Question: I am trying to find a way to implement following table in xml, however i couldn't manage to do it yet. If anyone have any points, they will be very appreciated.

Best Regards,
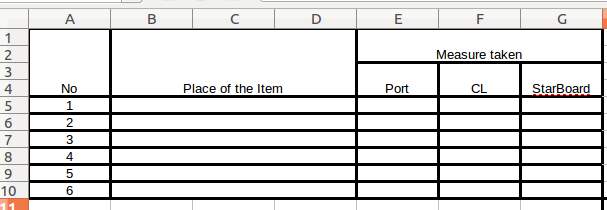
Answer: I might be able to help you, here is the code for the basic screen,it might not be perfect but make some changes and it will come good.
'''
<?xml version="1.0" encoding="utf-8"?>
<LinearLayout xmlns:android="http://schemas.android.com/apk/res/android"
android:layout_width="match_parent"
android:layout_height="match_parent"
android:orientation="vertical" >
<LinearLayout
android:id="@+id/ll1"
android:layout_width="fill_parent"
android:layout_height="fill_parent"
android:orientation="horizontal"
android:layout_weight="4"
>
<TextView
android:text="No"
android:layout_width="0dp"
android:layout_height="wrap_content"
android:layout_weight="1"
/>
<View
android:layout_width="1dp"
android:layout_height="fill_parent"
android:background="@android:color/background_dark"
/>
<TextView
android:text="Place of the Item"
android:layout_width="0dp"
android:layout_height="wrap_content"
android:layout_weight="2"
/>
<View
android:layout_width="1dp"
android:layout_height="fill_parent"
android:background="@android:color/background_dark"
/>
<LinearLayout
android:id="@+id/ll3"
android:layout_width="0dp"
android:layout_height="match_parent"
android:layout_weight="2"
android:orientation="vertical" >
<TextView
android:text="Measure Taken"
android:layout_height="0dp"
android:layout_width="fill_parent"
android:layout_weight="1"
/>
<View
android:layout_width="fill_parent"
android:layout_height="1dp"
android:background="@android:color/background_dark"
/>
<LinearLayout
android:id="@+id/ll4"
android:layout_width="fill_parent"
android:layout_height="0dp"
android:orientation="horizontal"
android:layout_weight="1" >
<TextView
android:text="Port"
android:layout_height="wrap_content"
android:layout_weight="1"
android:layout_width="0dp"
/>
<View
android:layout_width="1dp"
android:layout_height="fill_parent"
android:background="@android:color/background_dark"
/>
<TextView
android:layout_height="wrap_content"
android:layout_width="0dp"
android:layout_weight="1"
android:text="CL"
/>
<View
android:layout_width="1dp"
android:layout_height="fill_parent"
android:background="@android:color/background_dark"
/>
<TextView
android:layout_height="wrap_content"
android:layout_width="0dp"
android:layout_weight="1"
android:text="StarBoard"
/>
</LinearLayout>
</LinearLayout>
</LinearLayout>
<View
android:layout_width="fill_parent"
android:layout_height="1dp"
android:background="@android:color/background_dark"
/>
<LinearLayout
android:id="@+id/ll2"
android:layout_width="fill_parent"
android:layout_height="fill_parent"
android:orientation="horizontal"
android:layout_weight="1"
>
<ListView
android:id="@+id/listview"
android:layout_width="fill_parent"
android:layout_height="fill_parent"
/>
</LinearLayout>
</LinearLayout>
'''
Now for the List view ,you will need a custom list adapter ,im sure you know how to do it.
The list xml code will be something like this .
'''
<?xml version="1.0" encoding="utf-8"?>
<LinearLayout xmlns:android="http://schemas.android.com/apk/res/android"
android:layout_width="match_parent"
android:layout_height="match_parent"
android:orientation="horizontal" >
<TextView
android:text="Firstitem"
android:layout_width="0dp"
android:layout_height="wrap_content"
android:layout_weight="1"
/>
<View
android:layout_width="1dp"
android:layout_height="fill_parent"
android:background="@android:color/background_dark"
/>
<TextView
android:text="Seconditem"
android:layout_width="0dp"
android:layout_height="wrap_content"
android:layout_weight="2"
/>
<View
android:layout_width="1dp"
android:layout_height="fill_parent"
android:background="@android:color/background_dark"
/>
<LinearLayout
android:id="@+id/linear"
android:layout_width="0dp"
android:layout_height="fill_parent"
android:orientation="horizontal"
android:layout_weight="2" >
<TextView
android:text="thirditem"
android:layout_height="wrap_content"
android:layout_weight="1"
android:layout_width="0dp"
/>
<View
android:layout_width="1dp"
android:layout_height="fill_parent"
android:background="@android:color/background_dark"
/>
<TextView
android:layout_height="wrap_content"
android:layout_width="0dp"
android:layout_weight="1"
android:text="4thitem"
/>
<View
android:layout_width="1dp"
android:layout_height="fill_parent"
android:background="@android:color/background_dark"
/>
<TextView
android:layout_height="wrap_content"
android:layout_width="0dp"
android:layout_weight="1"
android:text="5thitem"
/>
</LinearLayout>
</LinearLayout>
'''
I seriously hope this helps. For table format always go Linear Layout screens.
Feel free to make changes everyone.